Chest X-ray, PA view. Patient: 53 years old, sex M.
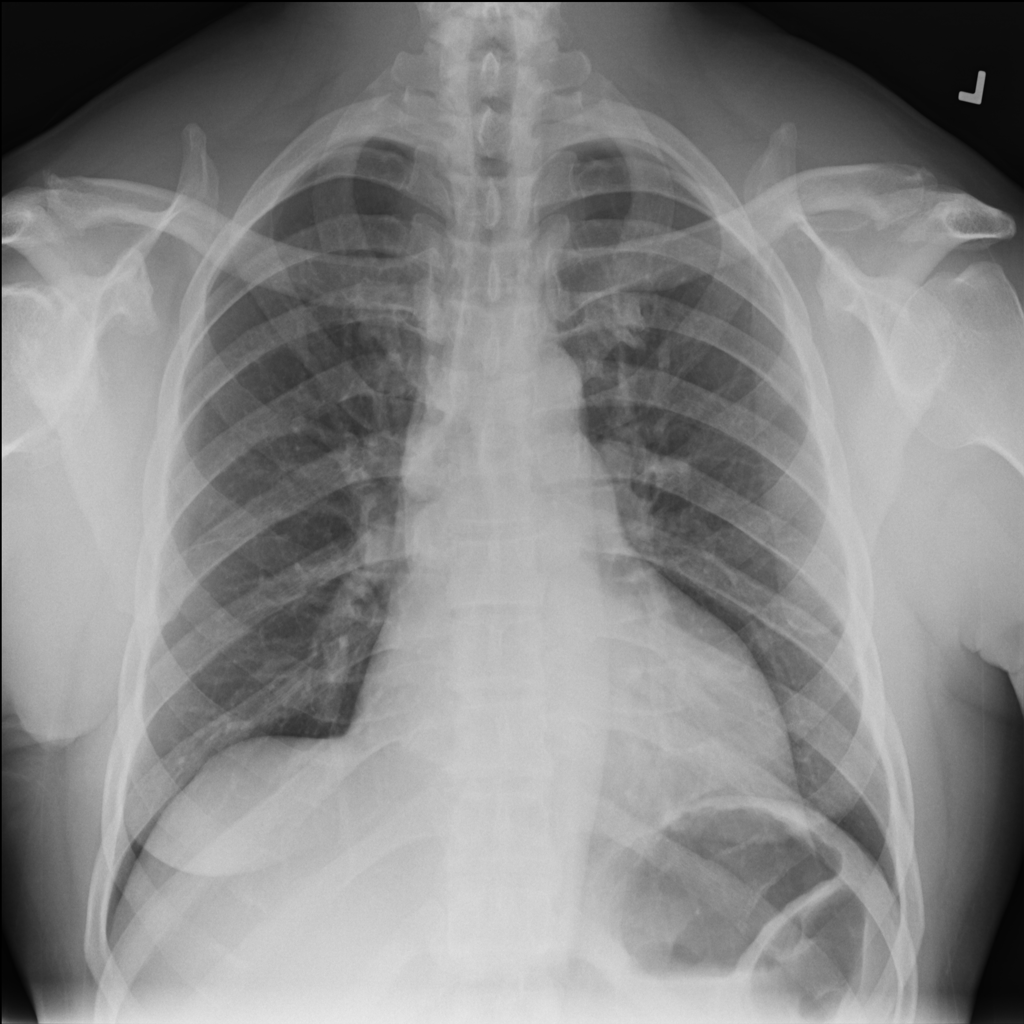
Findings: Cardiomegaly